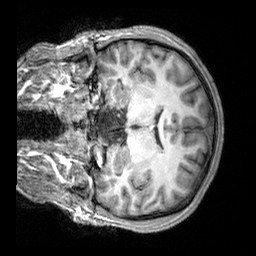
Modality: T1w
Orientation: coronal
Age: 22
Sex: male
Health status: healthy
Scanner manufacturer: siemens
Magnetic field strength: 3 T
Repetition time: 2.3 s
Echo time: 0.00303 s